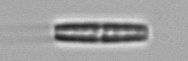
Label: pennate